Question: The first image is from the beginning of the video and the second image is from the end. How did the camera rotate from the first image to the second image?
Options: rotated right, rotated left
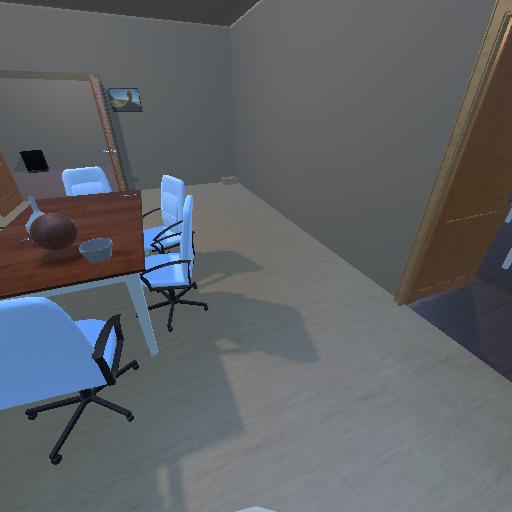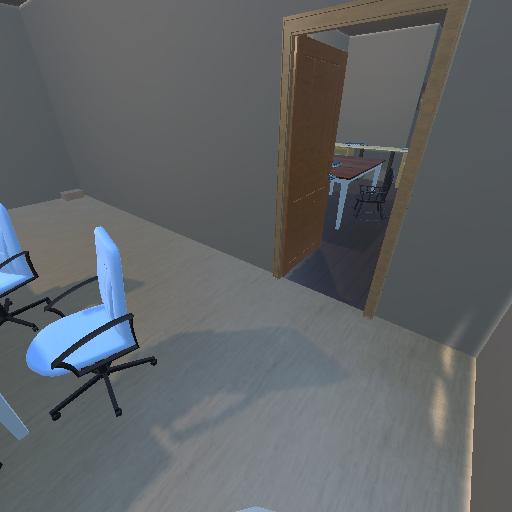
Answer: rotated right